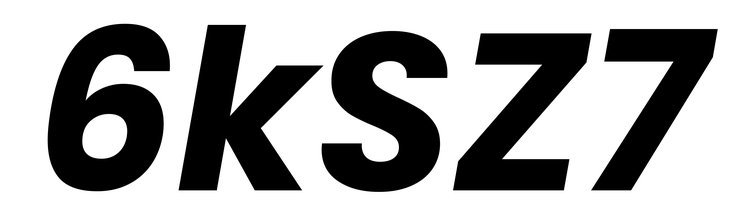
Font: Poppins-BoldItalic